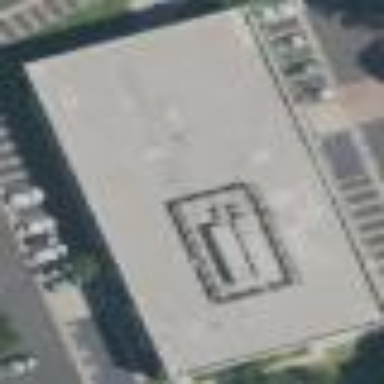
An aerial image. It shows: Commercial building.